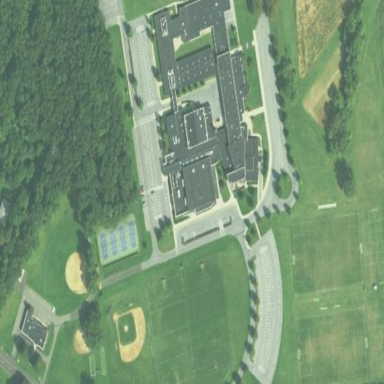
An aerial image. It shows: School.